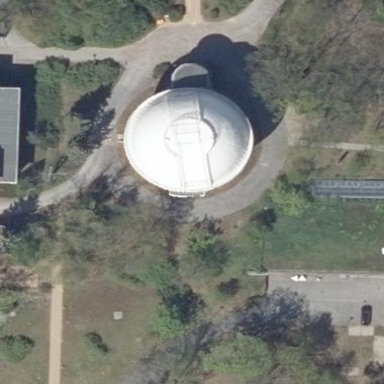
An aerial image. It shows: Yellow building with grey dome-shaped roof. This building is observatory and tourist attraction.